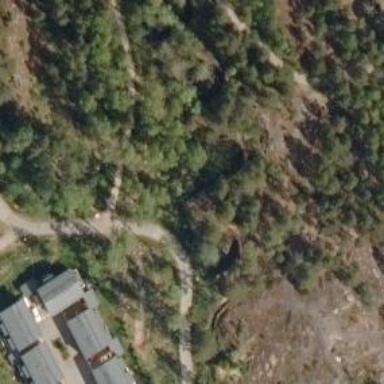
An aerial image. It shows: Military bunker.